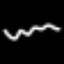
Label: squiggle